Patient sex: M
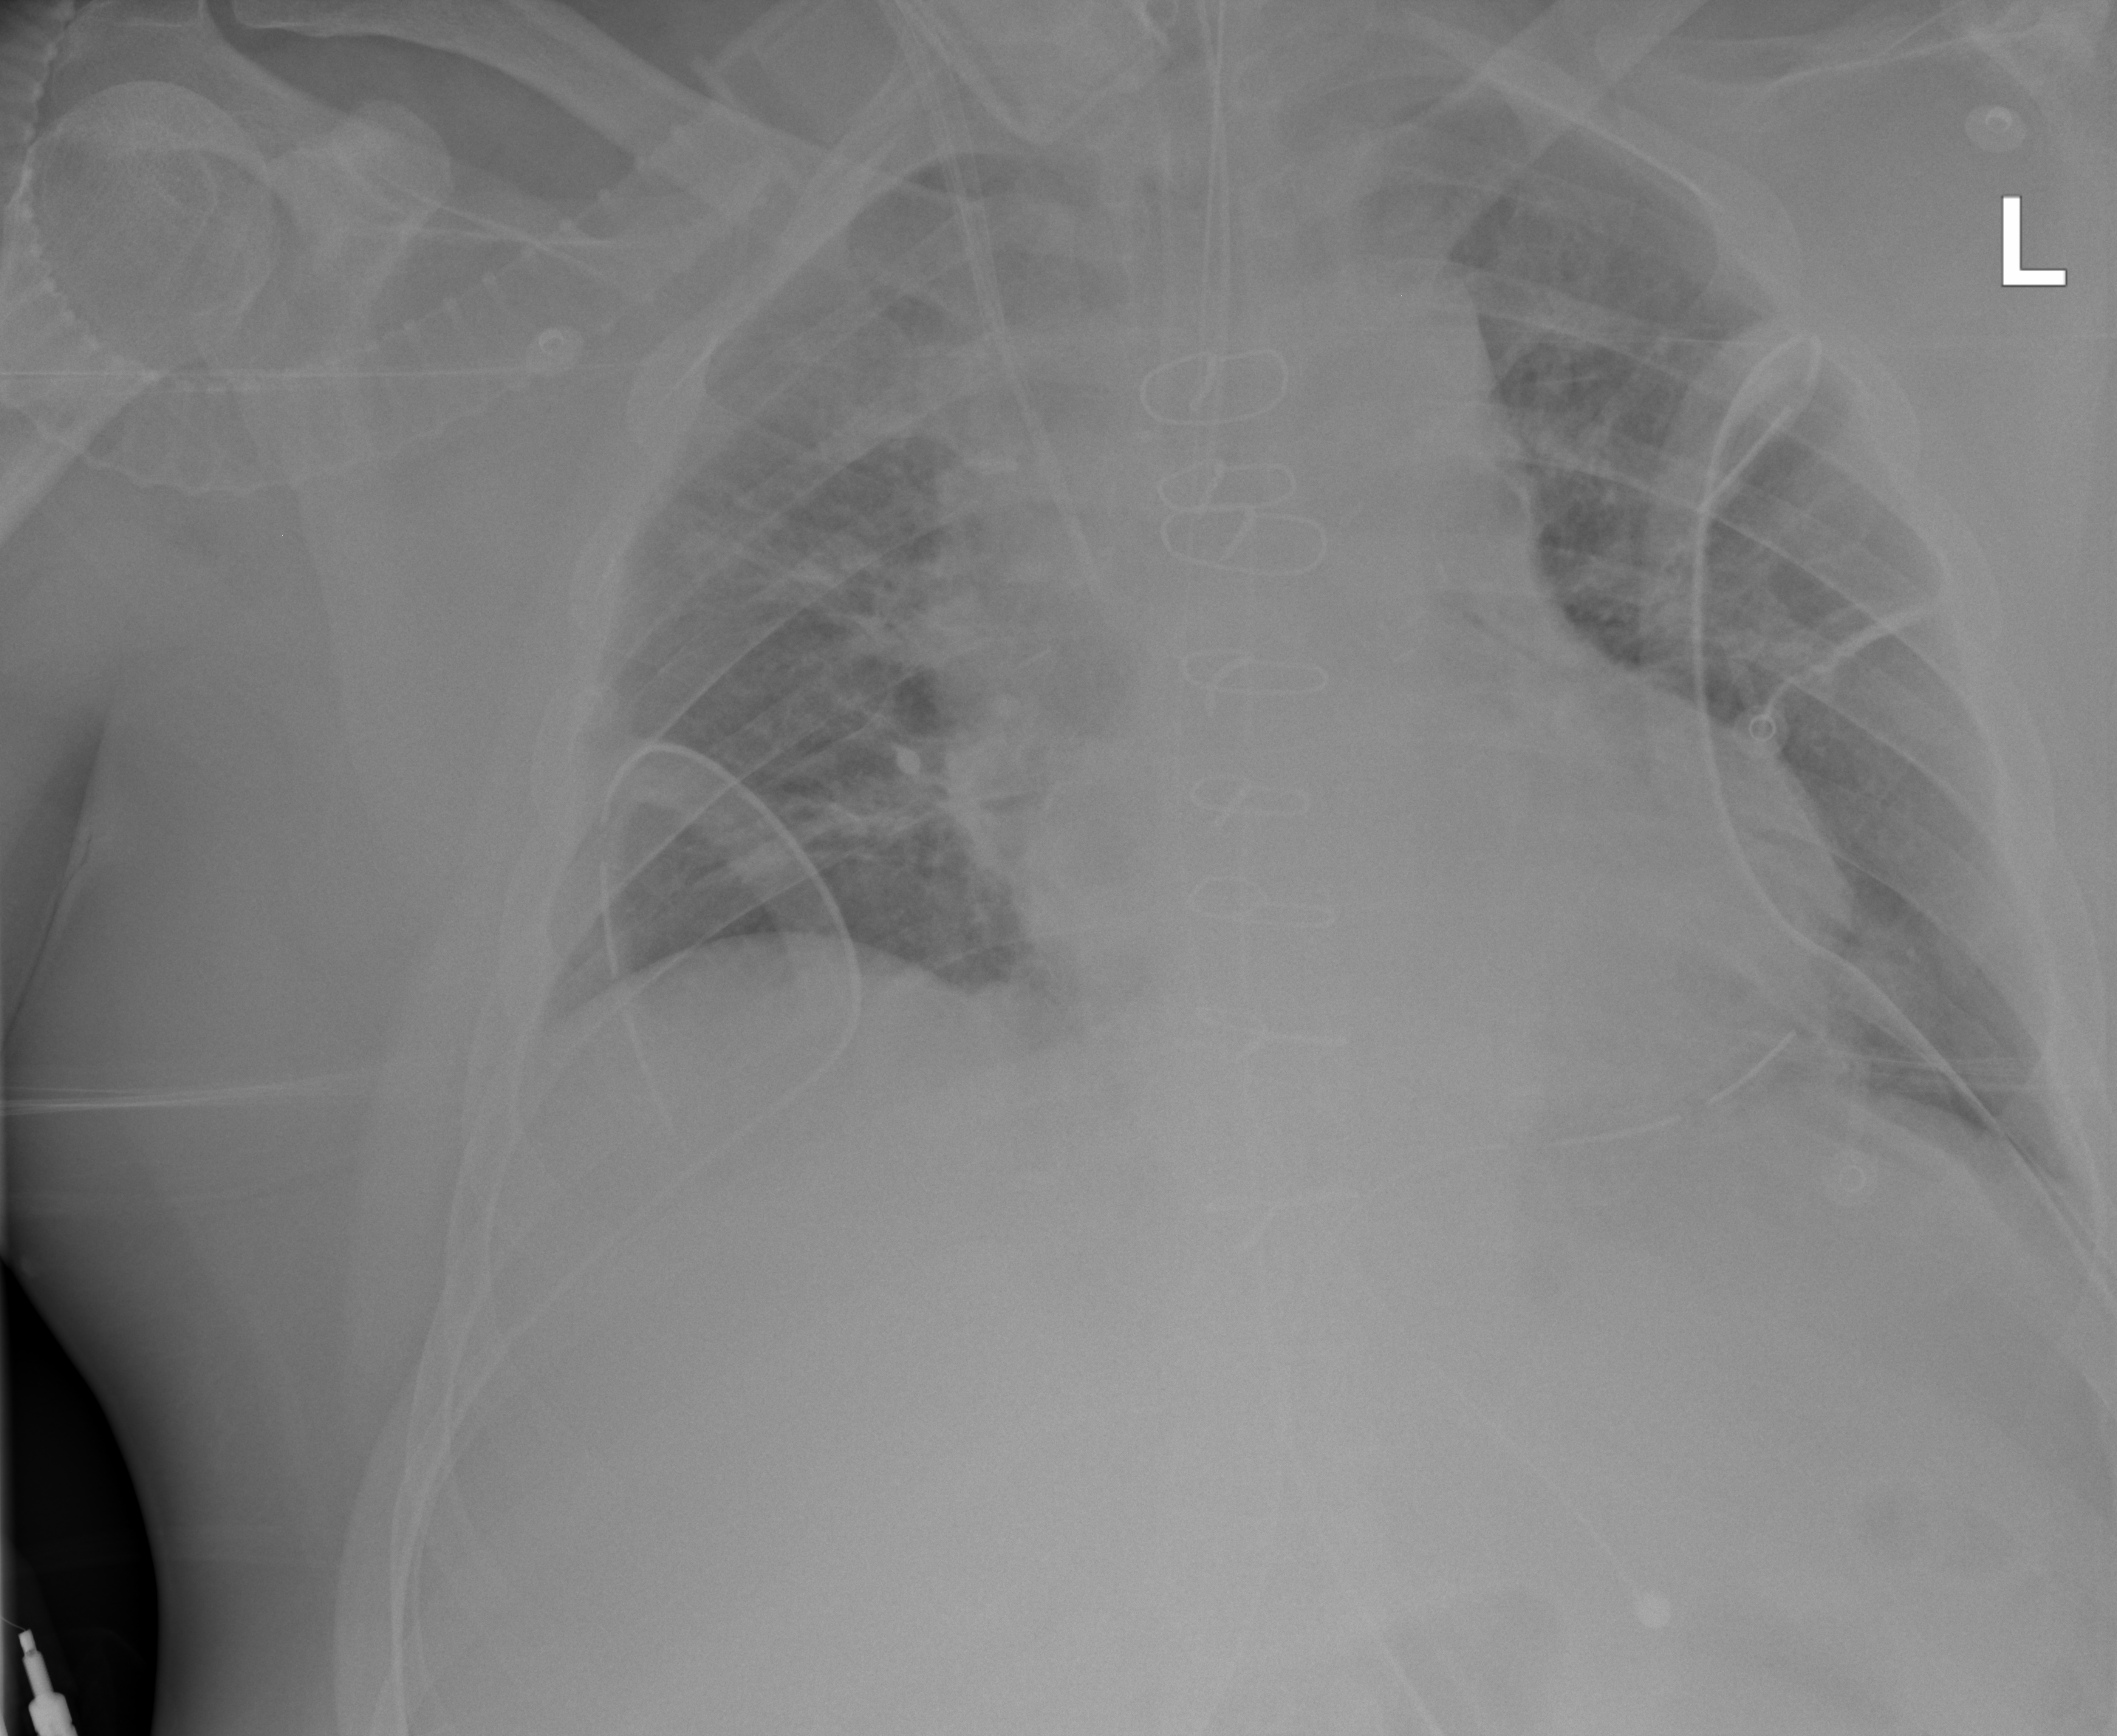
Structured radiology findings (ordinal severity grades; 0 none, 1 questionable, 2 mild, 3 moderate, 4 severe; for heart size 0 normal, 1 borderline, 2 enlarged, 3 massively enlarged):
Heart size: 2
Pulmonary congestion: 0
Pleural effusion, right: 0
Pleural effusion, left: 0
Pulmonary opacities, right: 0
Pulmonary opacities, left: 0
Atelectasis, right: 2
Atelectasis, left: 2